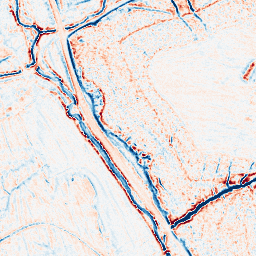
Category: edge_preserving
Decomposition family: bilateral
Decomposition parameters: d: 9
sigma_color: 100
sigma_space: 25
Upsampling method: regularized
Upsampling parameters: scale: 2
lambda_reg: 0.01
Upsampling scale: 2